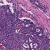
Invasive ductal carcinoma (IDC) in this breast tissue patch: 1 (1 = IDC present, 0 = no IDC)